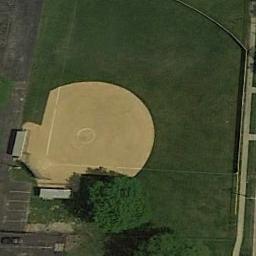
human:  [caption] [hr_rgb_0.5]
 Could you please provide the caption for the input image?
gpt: There is a dull path by the baseball field .

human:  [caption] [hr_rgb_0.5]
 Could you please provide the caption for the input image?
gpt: There is a baseball diamond in the grass next to the parking lot .

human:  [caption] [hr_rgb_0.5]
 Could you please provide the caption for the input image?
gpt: A house is next to the baseball diamond .

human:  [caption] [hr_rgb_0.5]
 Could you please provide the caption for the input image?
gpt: A baseball diamond is in the middle of grass .

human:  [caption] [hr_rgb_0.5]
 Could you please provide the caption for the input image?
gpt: A baseball diamond on the lawn with some trees and a parking lot beside .